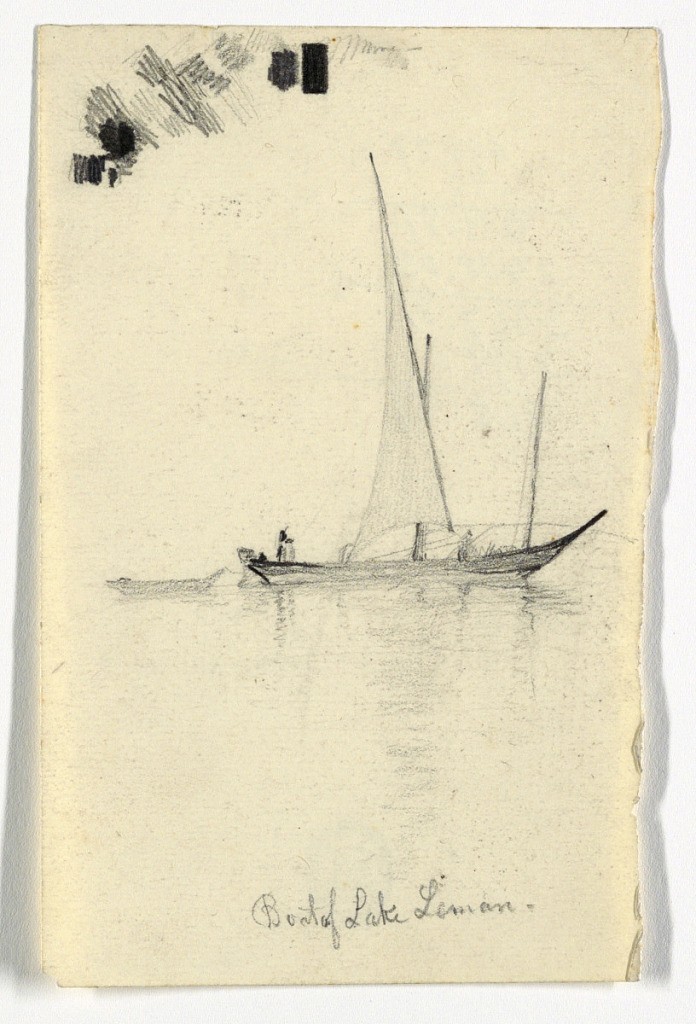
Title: Boat of Lake Leman (Lake Geneva)
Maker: Daniel Huntington, American, 1816–1906
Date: August 1844
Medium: Graphite and black crayon on cream paper
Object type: Drawing
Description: Sailboat with figures, moving toward the right. Pencil marks, upper left. Verso: Arithmetical figuring.